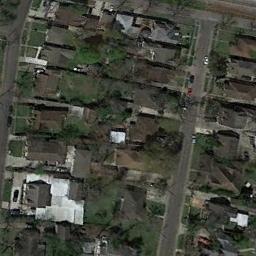
Label: residential